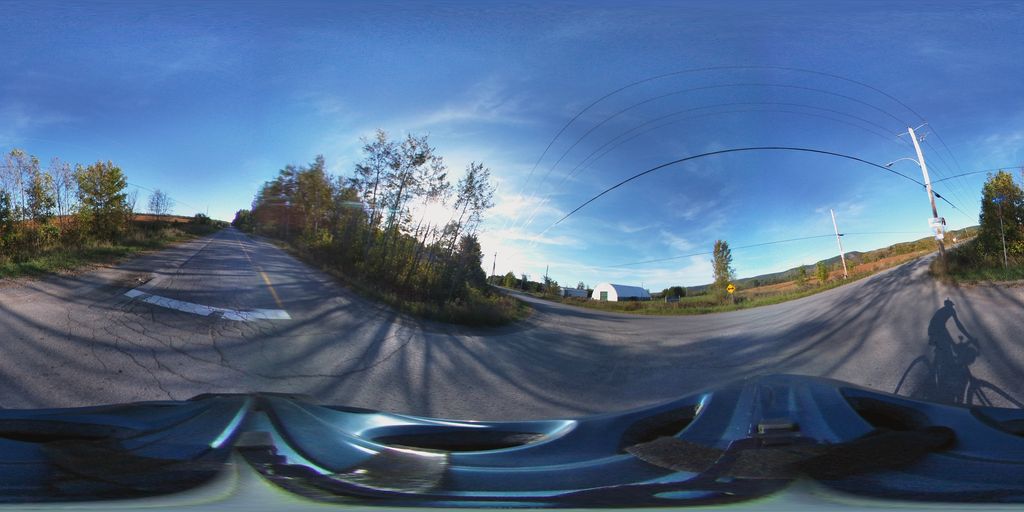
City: ottawa-gatineau